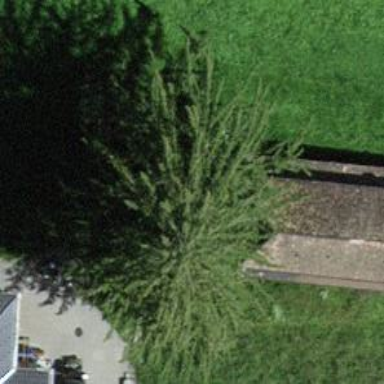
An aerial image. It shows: Evergreen tree with needle-leaved leaves.